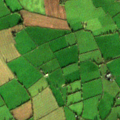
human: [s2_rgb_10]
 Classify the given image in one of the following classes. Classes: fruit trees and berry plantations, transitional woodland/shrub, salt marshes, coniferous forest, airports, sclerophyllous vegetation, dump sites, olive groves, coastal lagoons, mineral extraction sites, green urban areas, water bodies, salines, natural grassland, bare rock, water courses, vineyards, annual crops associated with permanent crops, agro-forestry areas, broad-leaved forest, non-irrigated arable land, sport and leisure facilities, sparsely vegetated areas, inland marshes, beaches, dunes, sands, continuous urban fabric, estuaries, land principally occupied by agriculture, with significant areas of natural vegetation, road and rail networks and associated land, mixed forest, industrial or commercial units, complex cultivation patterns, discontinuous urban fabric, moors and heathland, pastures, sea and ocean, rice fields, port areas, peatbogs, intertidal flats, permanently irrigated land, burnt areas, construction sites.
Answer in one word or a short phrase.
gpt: non-irrigated arable land, pastures